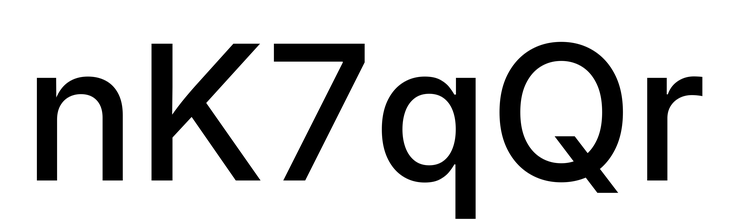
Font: Inter_Medium